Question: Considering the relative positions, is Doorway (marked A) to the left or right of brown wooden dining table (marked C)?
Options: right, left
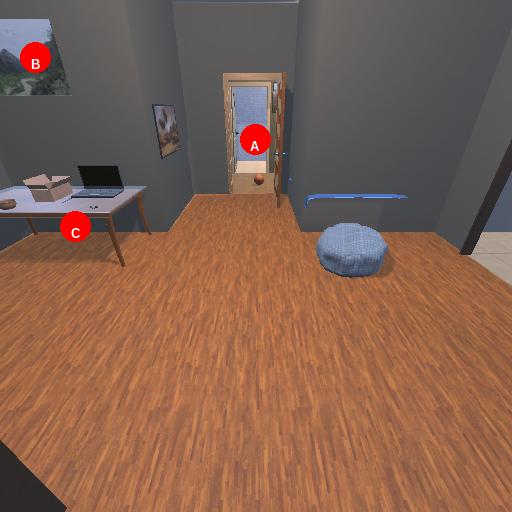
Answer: right